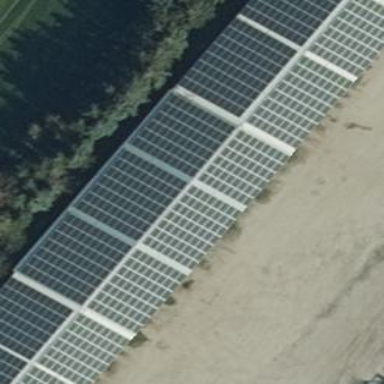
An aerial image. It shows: Solar photovoltaic panel generating electricity. It is small installation located on building.